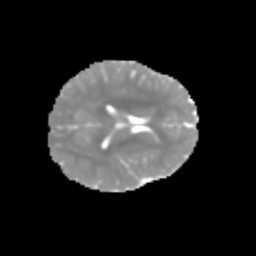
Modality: MD
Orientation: axial
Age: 6
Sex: female
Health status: healthy